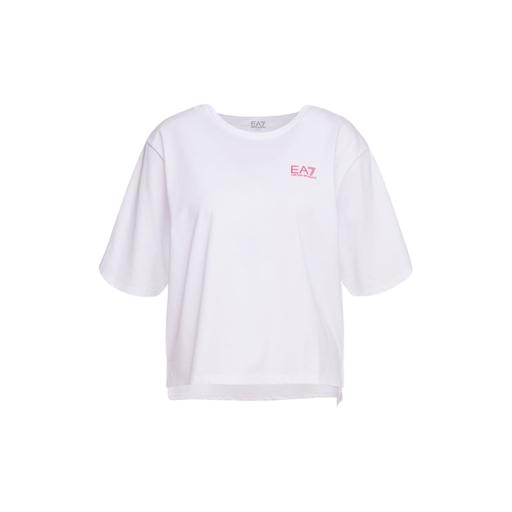
multicolor women’s white large t-shirt, batwing t-shirt, jersey tee, white background